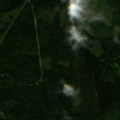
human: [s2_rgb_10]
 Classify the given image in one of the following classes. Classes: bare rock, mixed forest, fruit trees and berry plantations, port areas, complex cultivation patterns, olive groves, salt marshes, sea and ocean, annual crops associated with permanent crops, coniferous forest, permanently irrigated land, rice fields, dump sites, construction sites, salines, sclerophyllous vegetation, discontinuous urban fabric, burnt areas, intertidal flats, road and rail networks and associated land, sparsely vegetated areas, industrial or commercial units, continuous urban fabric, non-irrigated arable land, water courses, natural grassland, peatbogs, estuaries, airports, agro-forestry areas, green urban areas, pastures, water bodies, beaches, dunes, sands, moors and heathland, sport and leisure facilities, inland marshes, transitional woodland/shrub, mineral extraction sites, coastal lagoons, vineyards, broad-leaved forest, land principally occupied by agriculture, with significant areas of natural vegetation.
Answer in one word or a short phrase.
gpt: coniferous forest, mixed forest, transitional woodland/shrub